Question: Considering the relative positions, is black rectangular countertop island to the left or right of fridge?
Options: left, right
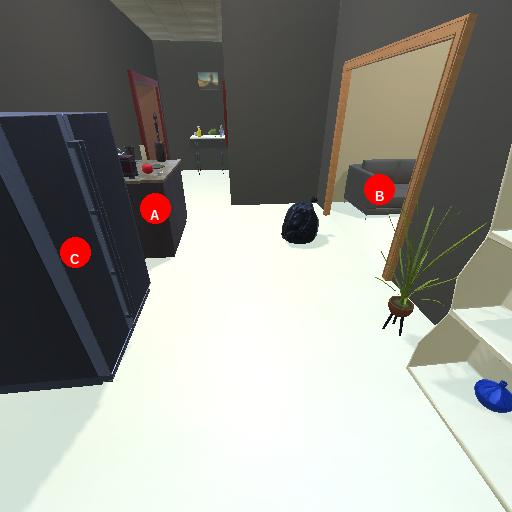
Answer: left